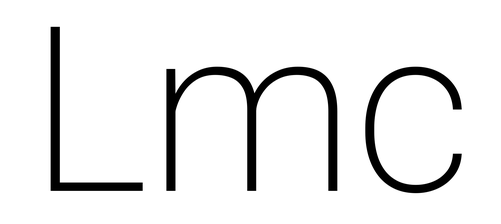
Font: Roboto_ExtraLight